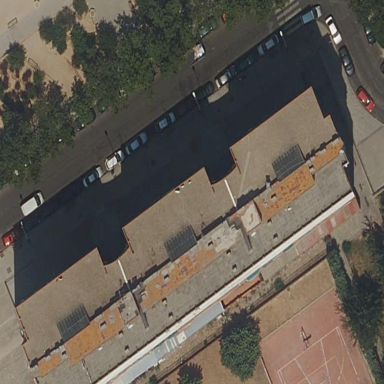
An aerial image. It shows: View of apartment building.